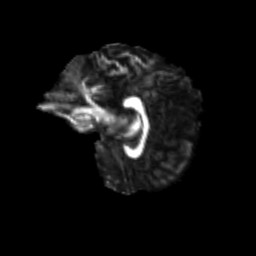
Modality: FA
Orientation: sagittal
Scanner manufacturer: siemens
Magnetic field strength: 3 T
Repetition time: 9.2 s
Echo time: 0.084 s